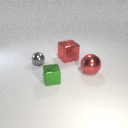
small gray metal sphere behind large red metal sphere